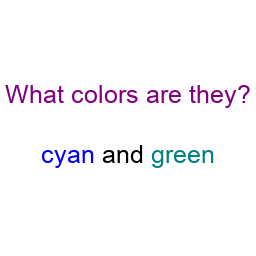
Color: blue, teal
Color name shown: cyan, green
Background color: white
Question text color: purple